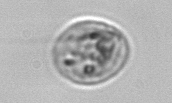
Label: Amoeba